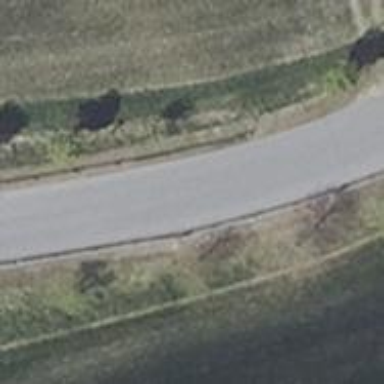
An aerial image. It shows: Secondary road with asphalt surface and embankment.